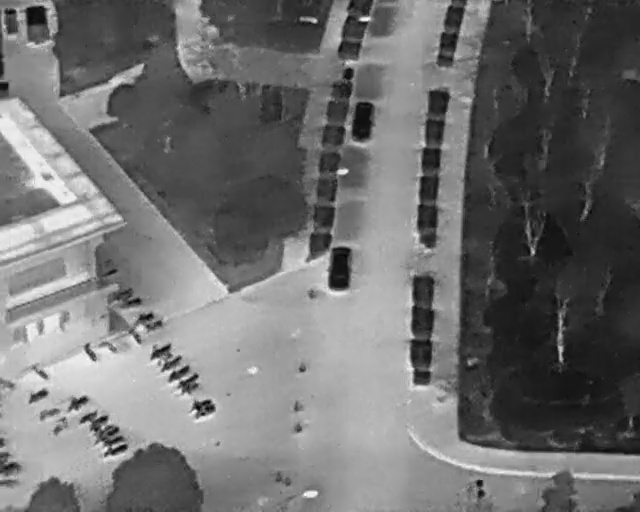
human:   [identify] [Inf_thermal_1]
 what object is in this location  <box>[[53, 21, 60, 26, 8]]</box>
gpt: <ref>1 medium car at the top</ref>

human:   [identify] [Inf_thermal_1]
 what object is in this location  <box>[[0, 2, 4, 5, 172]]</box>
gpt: <ref>1 small car at the top left</ref>

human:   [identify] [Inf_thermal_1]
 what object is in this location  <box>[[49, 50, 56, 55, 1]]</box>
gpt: <ref>1 medium car at the center</ref>